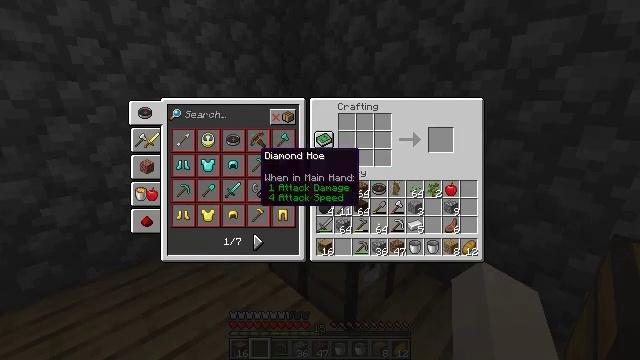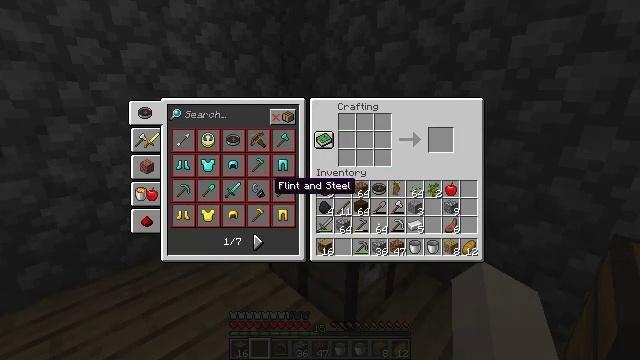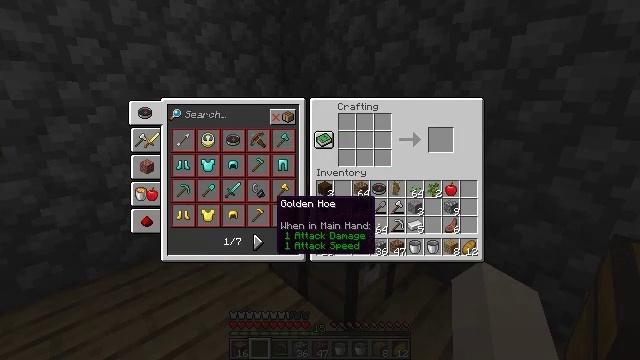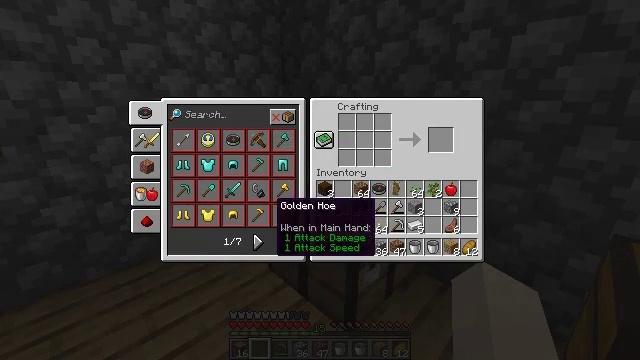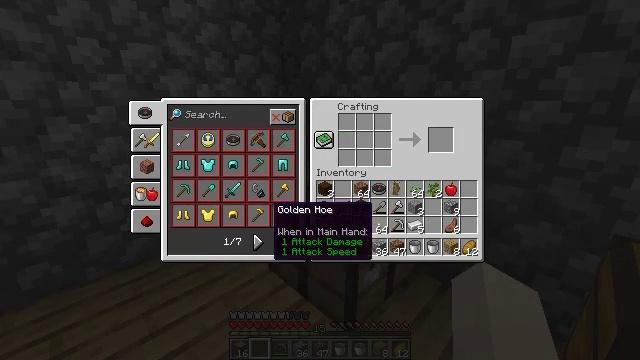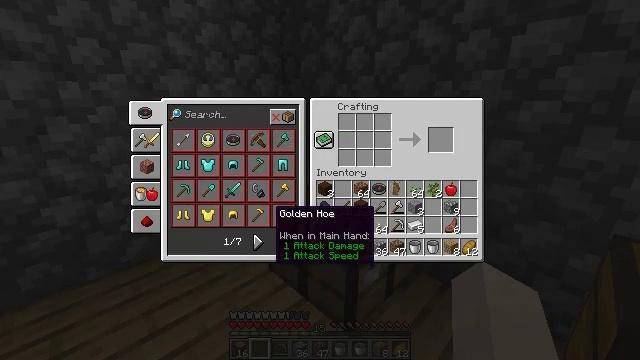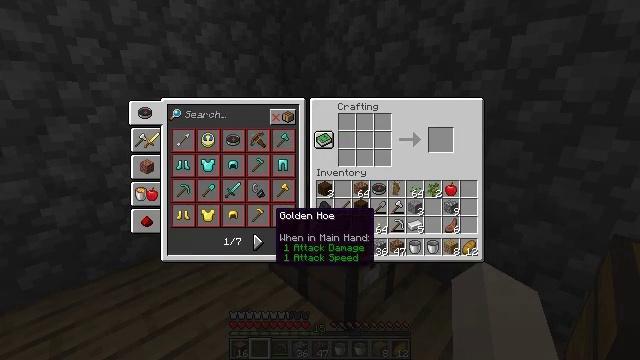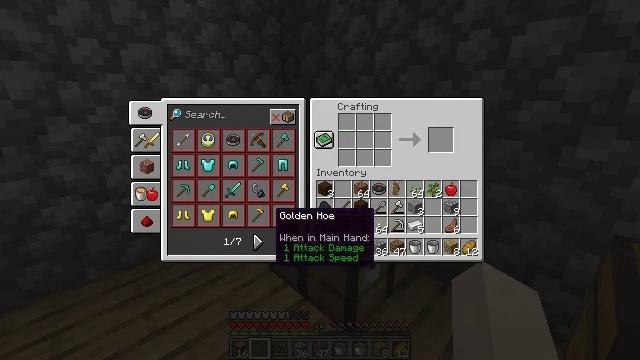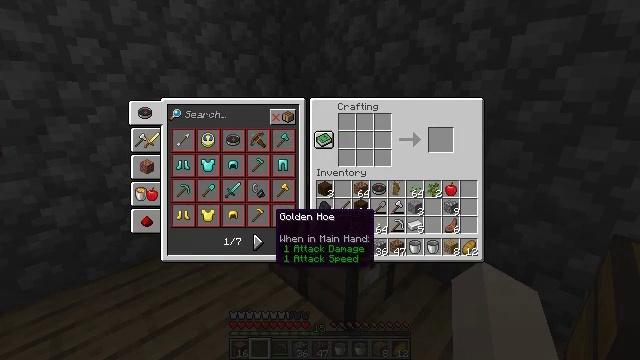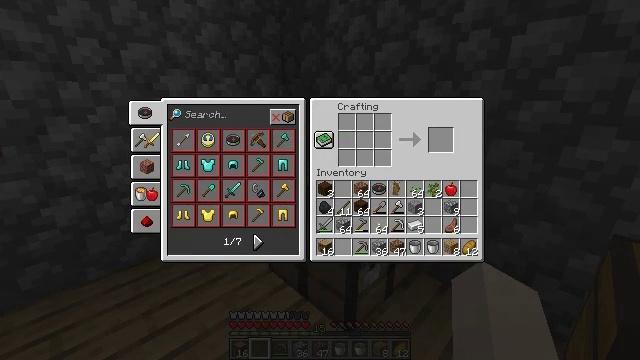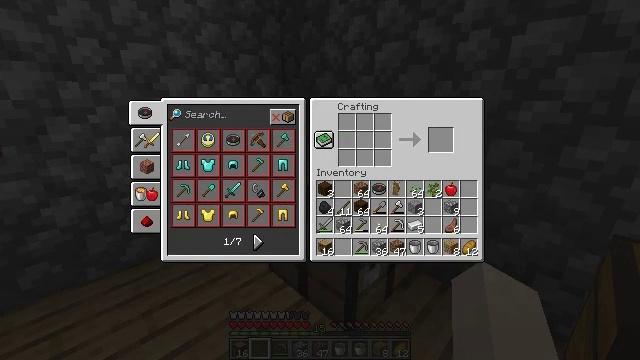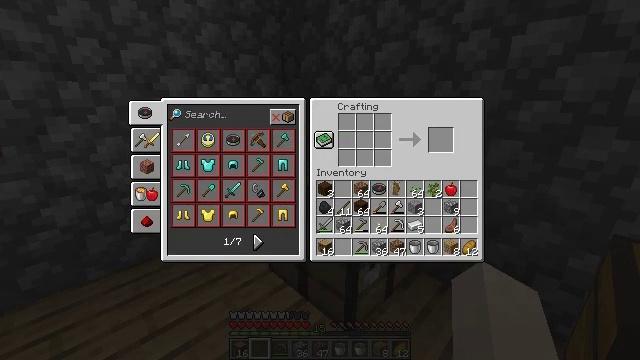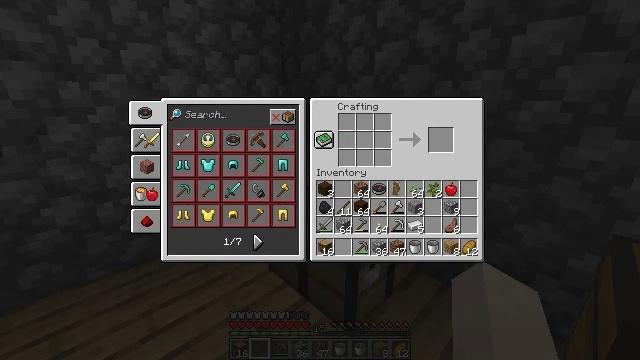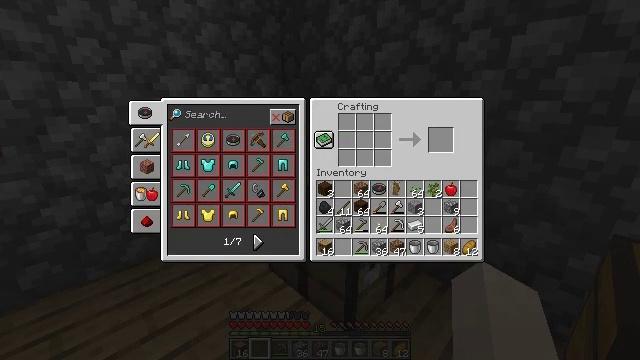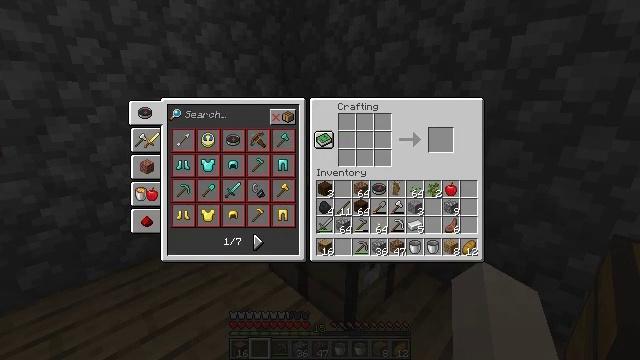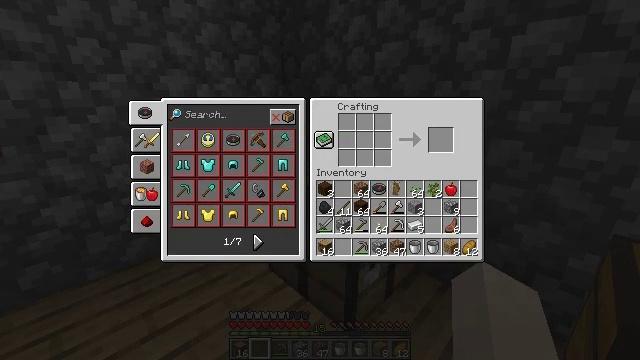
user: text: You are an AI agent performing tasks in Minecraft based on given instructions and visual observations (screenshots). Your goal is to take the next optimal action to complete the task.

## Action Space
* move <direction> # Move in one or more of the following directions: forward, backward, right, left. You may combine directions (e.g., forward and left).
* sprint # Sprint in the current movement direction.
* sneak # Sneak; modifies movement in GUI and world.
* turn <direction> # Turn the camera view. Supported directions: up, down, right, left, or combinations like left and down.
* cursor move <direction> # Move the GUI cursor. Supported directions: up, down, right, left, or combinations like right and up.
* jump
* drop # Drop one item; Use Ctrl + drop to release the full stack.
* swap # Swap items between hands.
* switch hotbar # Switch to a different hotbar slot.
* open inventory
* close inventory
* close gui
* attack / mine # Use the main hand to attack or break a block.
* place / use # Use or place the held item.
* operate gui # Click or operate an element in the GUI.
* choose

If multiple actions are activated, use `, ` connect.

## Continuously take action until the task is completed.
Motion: motion action
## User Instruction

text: Use the crafting table to get a cobblestone wall.
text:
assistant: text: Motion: cursor move right and down
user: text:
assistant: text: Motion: cursor move down
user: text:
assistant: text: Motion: no_op
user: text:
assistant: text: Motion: no_op
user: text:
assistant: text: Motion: no_op
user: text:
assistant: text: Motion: no_op
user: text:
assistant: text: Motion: no_op
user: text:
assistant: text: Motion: no_op
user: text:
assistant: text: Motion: cursor move left
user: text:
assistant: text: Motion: no_op
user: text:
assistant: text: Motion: operate gui
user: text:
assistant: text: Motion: operate gui
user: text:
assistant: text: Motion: operate gui
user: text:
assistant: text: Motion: operate gui
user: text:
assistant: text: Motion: no_op
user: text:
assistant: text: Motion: no_op
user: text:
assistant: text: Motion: no_op
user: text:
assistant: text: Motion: no_op
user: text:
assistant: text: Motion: operate gui
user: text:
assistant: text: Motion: operate gui
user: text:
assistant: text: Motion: no_op
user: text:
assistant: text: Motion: no_op
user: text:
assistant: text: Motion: no_op
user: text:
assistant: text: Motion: no_op
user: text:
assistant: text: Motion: no_op
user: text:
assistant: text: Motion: no_op
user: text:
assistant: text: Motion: no_op
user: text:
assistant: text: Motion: no_op
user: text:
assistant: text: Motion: no_op
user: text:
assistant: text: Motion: no_op